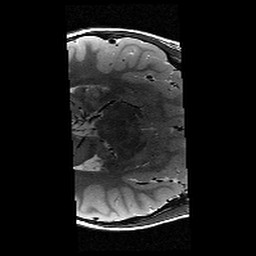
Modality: T2w
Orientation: axial
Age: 9
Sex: male
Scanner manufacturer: siemens
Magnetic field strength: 3 T
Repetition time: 9.23 s
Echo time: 0.067 s